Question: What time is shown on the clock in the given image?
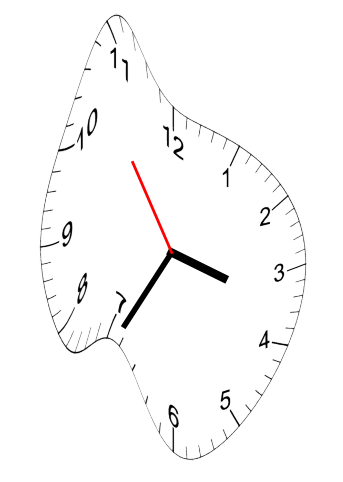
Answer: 03:34:54